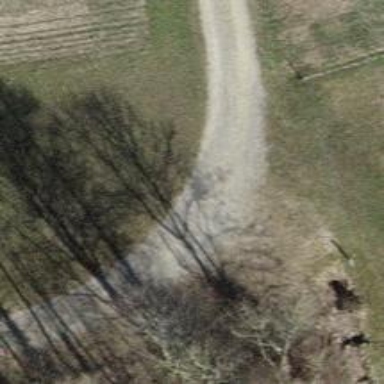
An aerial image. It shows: Gravel track with grade 2 tracktype.